Question: i read a lot about this problem , still can't figure out what is im doing wrong ?
this is a picture of my settings :

any idea ?
Update : [ As you see in the picture , im using 'java 8' , is it wrong ? ]
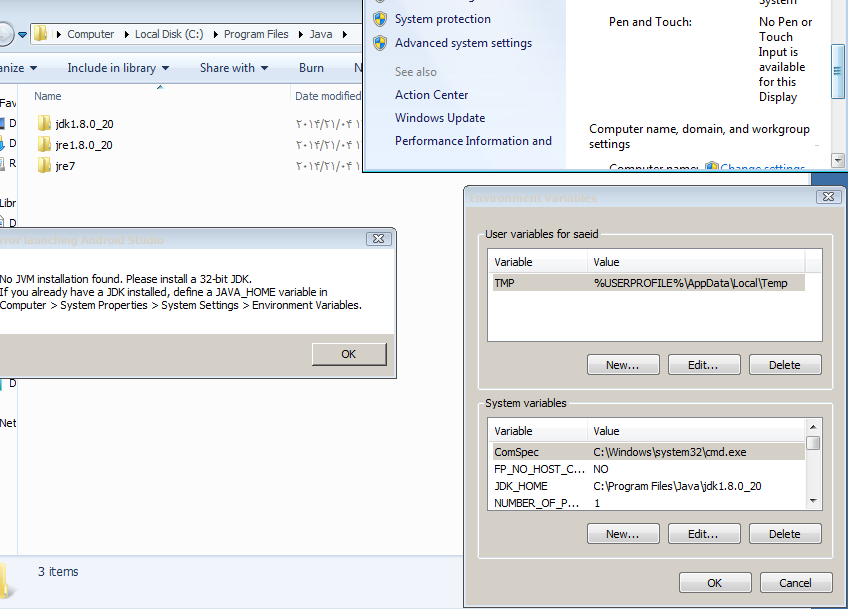
Answer: Your environment variables dialog shows you have a variable called 'JDK_HOME' listed, whereas the error message is telling you to call it 'JAVA_HOME'.
You are also using a version of Java that isn't compatible with Android. You'll need to use Java 6 or 7 instead. The latest Java 7 release can be found <URL>.